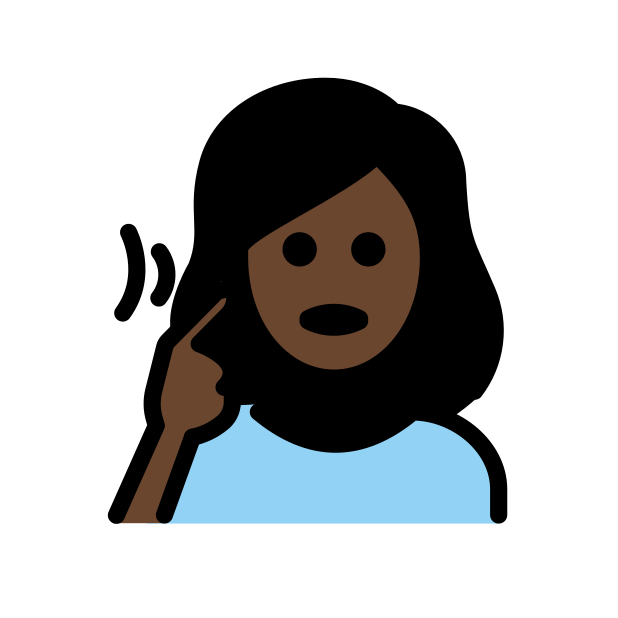
deaf woman: dark skin tone